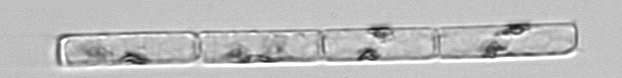
Label: Guinardia_delicatula